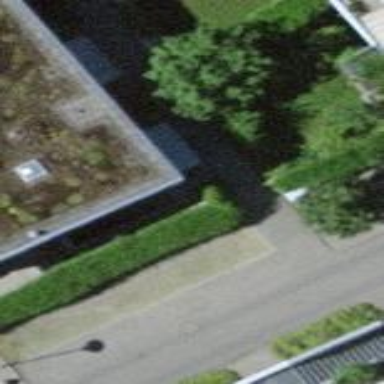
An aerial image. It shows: Street side parking spaces with parallel orientation.